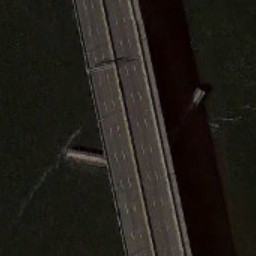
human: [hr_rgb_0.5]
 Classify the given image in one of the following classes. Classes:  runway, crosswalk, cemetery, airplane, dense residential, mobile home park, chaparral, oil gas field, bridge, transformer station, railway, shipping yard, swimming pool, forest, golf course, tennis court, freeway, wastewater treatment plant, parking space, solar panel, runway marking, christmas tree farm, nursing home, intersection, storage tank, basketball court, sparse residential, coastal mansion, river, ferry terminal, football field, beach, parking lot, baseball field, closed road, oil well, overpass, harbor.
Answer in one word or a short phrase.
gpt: bridge